Question: '''
<?php
require 'includes/common.php';
$email=$_POST['email'];
$password=$_POST['password'];
$email= mysqli_real_escape_string($con, $email);
$password= mysqli_real_escape_string($con, $password);
//md5($password);
$select_user_query="select id , email from users where email='$email' and password= $password";
//removed 'email' to email//
$select_user_result= mysqli_query($con, $select_user_query) or die (mysqli_error($con));
if (mysqli_num_rows($select_user_result==0))
{
echo 'There no such user ';
}
else
{
$row=mysqli_fetch_array($select_user_result);
$_SESSION['email']=$email;
$_SESSION['id']= $row[0];
header('location:products.php');
}
?>
'''
here is the code

**
here i am geting
1. email and password from post method
2. From my login page
3. i think most of the code is right
4. If i login with a user it logs in with any password
**
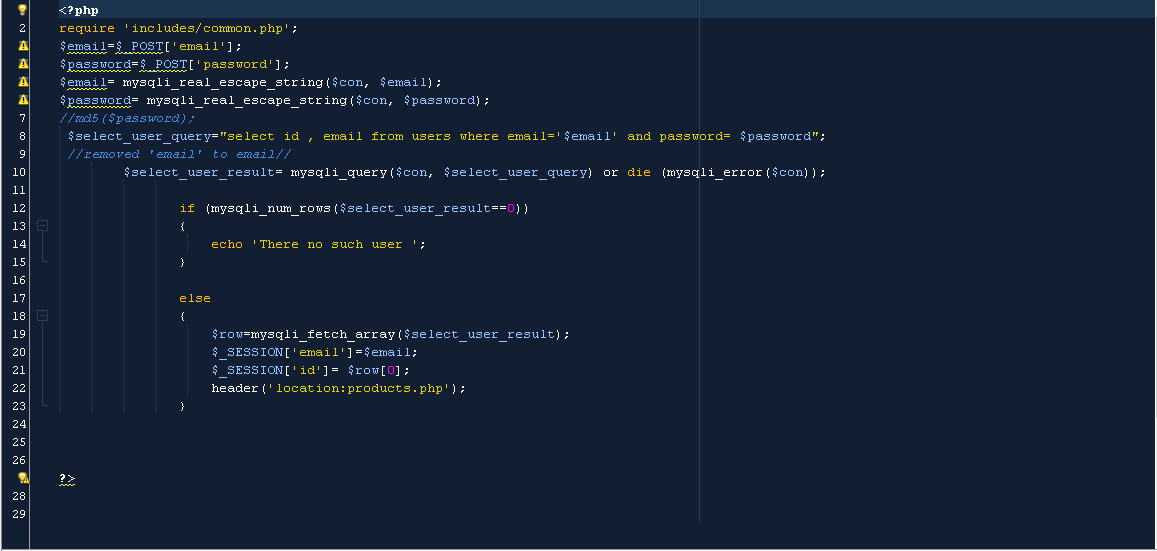
Answer: Your error is not in the query. it is on your condition
'''
if(mysqli_num_rows($select_user_result) == 0){
echo 'No User found';
}else{
echo 'oK';
}
'''
You ca try this way. I think your error is you inserted the '==0' inside the mysqli_num_rows() it must be outside.